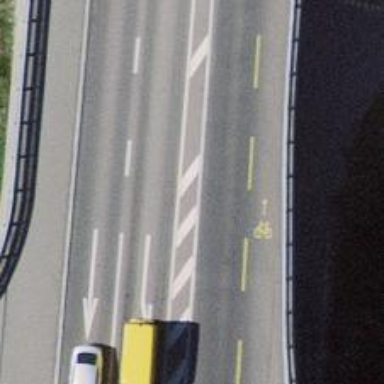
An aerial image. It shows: Secondary road with asphalt surface and bridge. There is cycle track on the right and shared lane for cyclists on the left.